Question: I am trying do draw an frame over a sphere on the parent view of the scene, but for some reason the points converted by 'SCNScene.projectPoint' method are displaced.
To make it simple, i created a sphere at the center of the scene with 2 radius. The sphere is attached to the root node, so top left corner on world coordinates is at (-2,-2,0) point.
Here the complete code:
'''
func sphereWithFrame(){
var v1 = SCNVector3(x: 0,y: 0,z: 0)
var v2 = SCNVector3(x: 0,y: 0,z: 0)
let topSphere = SCNSphere(radius: 2.0)
topSphere.firstMaterial!.diffuse.contents = UIColor.greenColor()
let topSphereNode = SCNNode(geometry: topSphere)
topSphereNode.position = SCNVector3Make(0, 0, 0)
scene.rootNode.addChildNode(topSphereNode)
topSphereNode.getBoundingBoxMin(&v1, max: &v2)
//world coordinates
let v1w = topSphereNode.convertPosition(v1, toNode: scene.rootNode)
let v2w = topSphereNode.convertPosition(v2, toNode: scene.rootNode)
//projected coordinates
let v1p = scnview.projectPoint(v1w)
let v2p = scnview.projectPoint(v2w)
//frame rectangle
var rect = CGRectMake(CGFloat(v1p.x), CGFloat(v2p.y), CGFloat(v2p.x - v1p.x), CGFloat(v1p.y - v2p.y))
let rectView = UIView(frame: rect)
rectView.alpha = 0.3
rectView.backgroundColor = UIColor.blueColor()
scnview.addSubview(rectView)
println("v1 \(v1.toString()), v2\(v2.toString())")
println("v1w \(v1w.toString()), v2w\(v2w.toString())")
println("v1p \(v1p.toString()), v2w\(v2p.toString())")
println("rect\(rect)")
}
'''
The console:
'''
v1 x:-2.0,y:-2.0,z:-2.0, v2x:2.0,y:2.0,z:2.0
v1w x:-2.0,y:-2.0,z:-2.0, v2wx:2.0,y:2.0,z:2.0
v1p x:90.718,y:309.282,z:0.925926, v2wx:263.923,y:136.077,z:0.883838
rect(90.718, 136.077, 173.205, 173.205)
'''
The result on screen is a rectangle a little to the up right from where should be.

I try to follow the post "
<URL>".
What am i getting wrong?
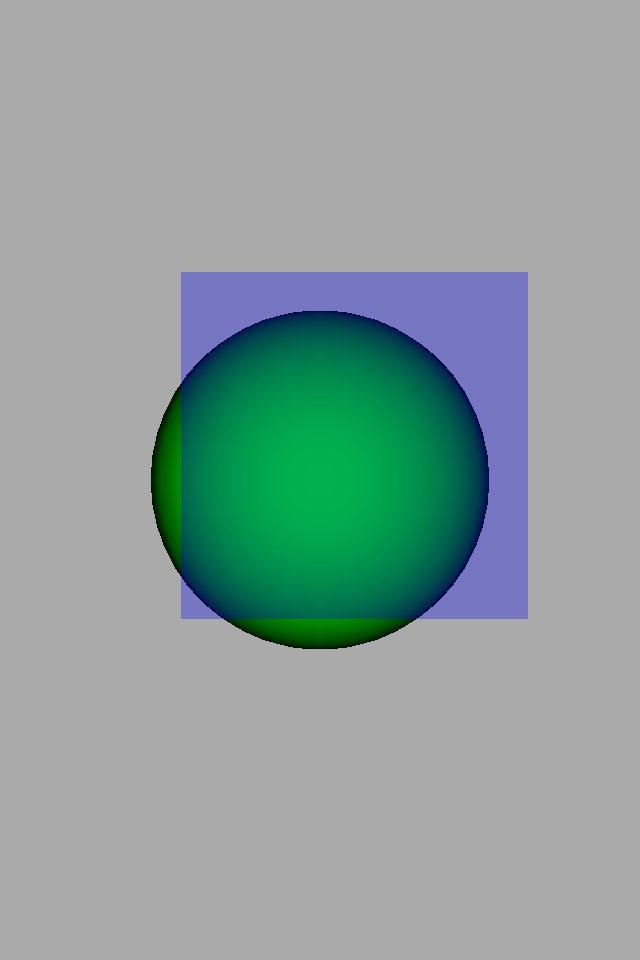
Answer: have to set z to zero on both world coordinates:
'''
v1w.z = 0
v2w.z = 0
'''
explaining things help